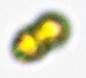
Label: Margalefidinium